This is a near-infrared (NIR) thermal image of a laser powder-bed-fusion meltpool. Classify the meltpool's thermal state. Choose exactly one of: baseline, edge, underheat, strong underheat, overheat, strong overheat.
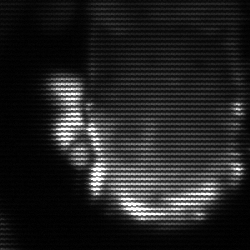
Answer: baseline